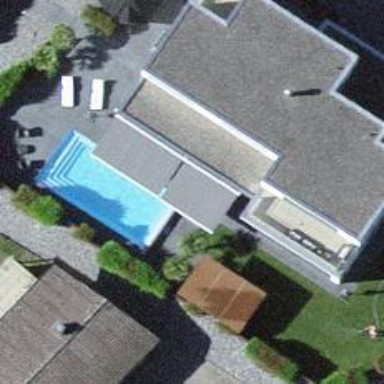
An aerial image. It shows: Swimming pool located in leisure land.